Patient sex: M
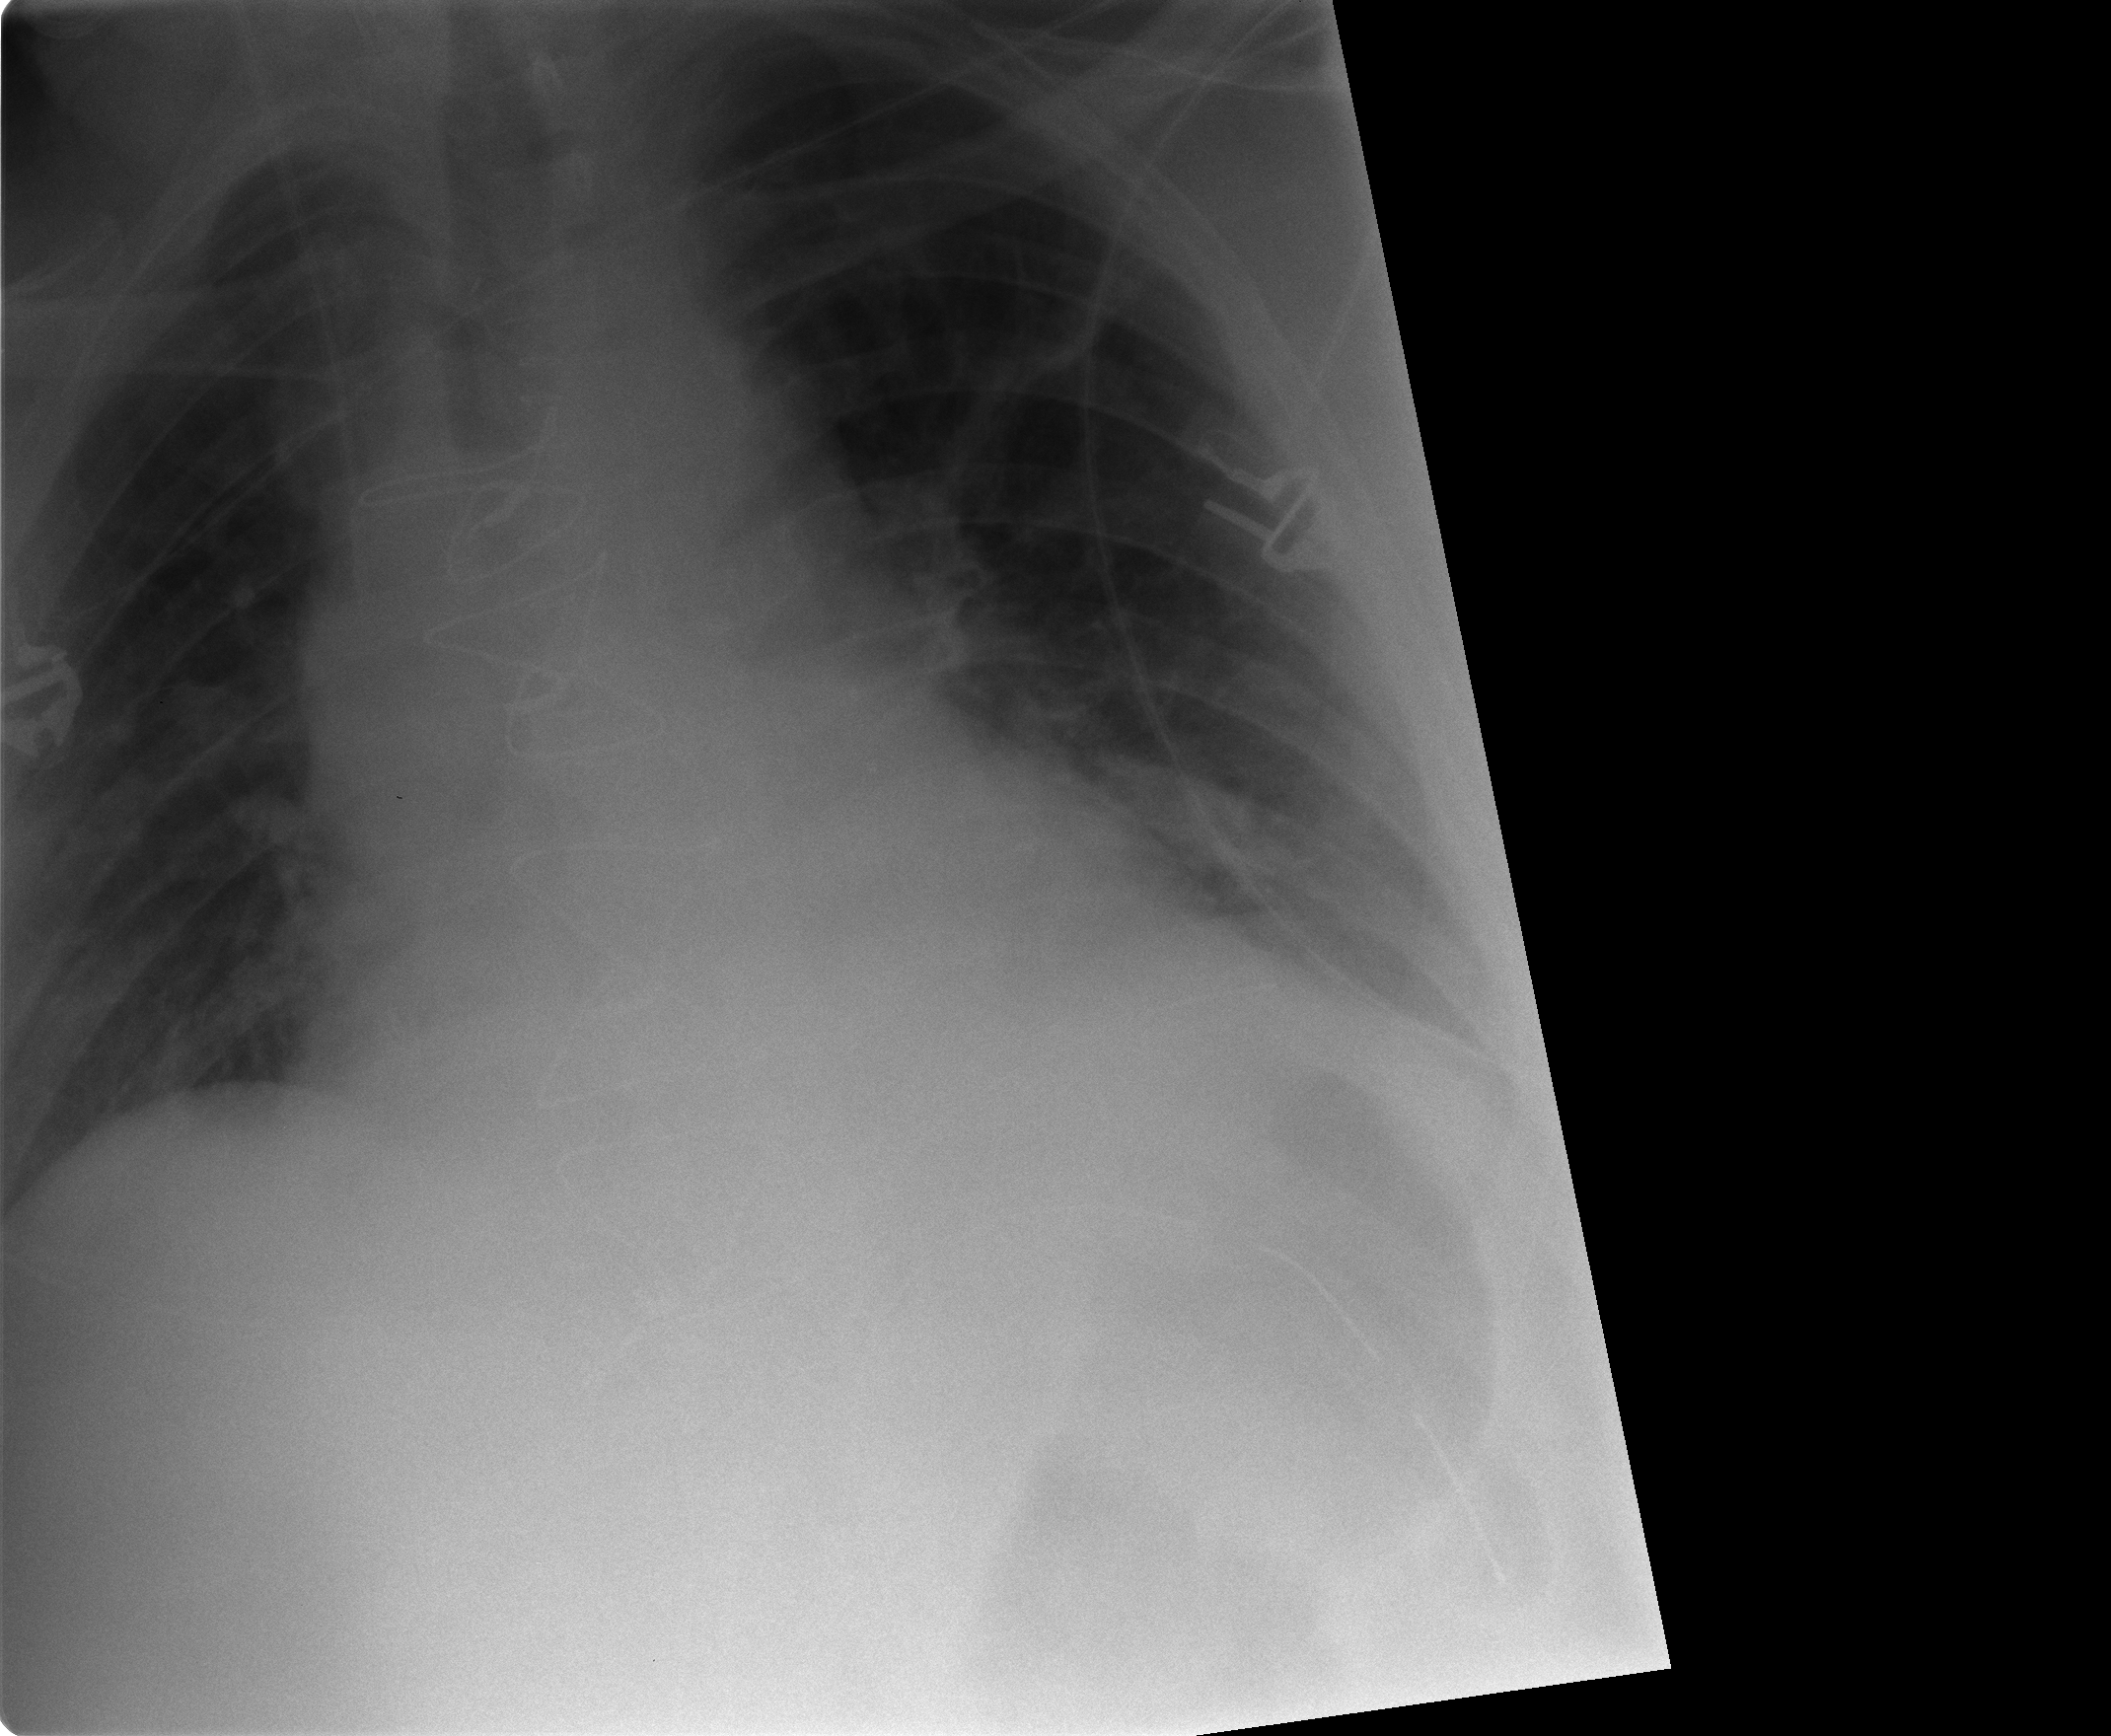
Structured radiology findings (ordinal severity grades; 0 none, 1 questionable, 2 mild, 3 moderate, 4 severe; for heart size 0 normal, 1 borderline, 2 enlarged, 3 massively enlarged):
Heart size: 2
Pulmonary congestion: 2
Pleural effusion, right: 0
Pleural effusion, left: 1
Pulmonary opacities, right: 1
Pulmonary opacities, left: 0
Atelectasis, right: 2
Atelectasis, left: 2